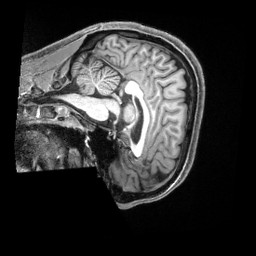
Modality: T1w
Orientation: sagittal
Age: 30
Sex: male
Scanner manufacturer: siemens
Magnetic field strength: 3 T
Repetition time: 2.3 s
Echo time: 0.00229 s